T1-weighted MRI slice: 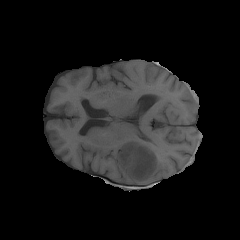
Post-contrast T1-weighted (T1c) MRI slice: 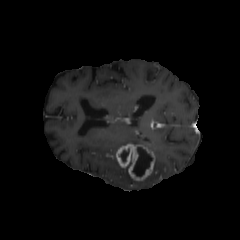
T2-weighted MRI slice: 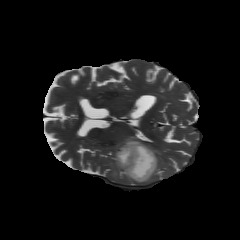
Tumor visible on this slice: yes